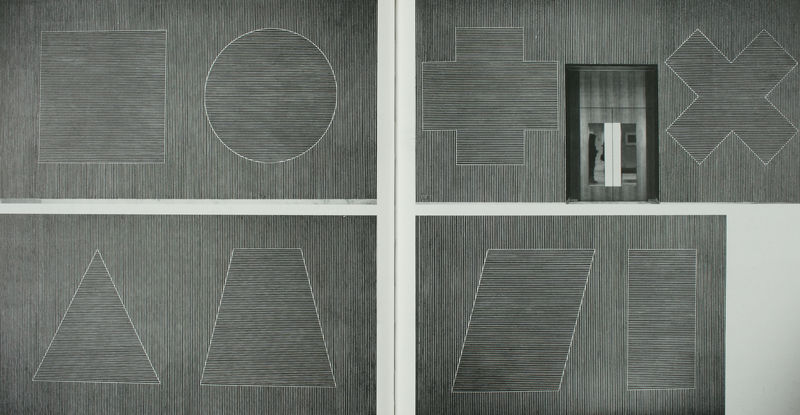
Titel: On four black walls, white vertical parallel lines, and in the center of the walls, eight geometric figures within which are white horizontal parallel lines.
Künstler: Sol Lewitt
Standort: London
Institution: Tate Gallery
Schlagwörter: weiß, dreieck, grau, holz, raum, schwarz, tür, zimmer, muster, zylinder, wand, mensch, rahmen, stehen, innenraum, feld, felder, flach, stehend, person, kreis, rund, ecke, liegen, perspektive, fläche, flächen, mauer, formen, linien, besucher, streifen, patterns, durchgang, liegend, striche, tor, galerie, foto, fotografie, wände, griff, eingang, kreuz, rechteck, kegel, linie, form, schweiz, strich, senkrecht, bauhaus, ecken, quadrate, geometrisch, griffe, öffnung, kreuze, quader, mauern, schiefer, building, ausgang, waagerecht, museum, pyramide, sol, durchbruch, klarheit, furnier, geometrie, lewitt, quadrat, viereck, vierecke, cross, installation, door, gallerie, andreaskreuz, squares, circles, shapes, feldf, stripes, trapez, kreisrund, page, series, parallelogramm, sol lewitt, environment, wämde, dreiec, türt, plague, panels, x, trapazoid